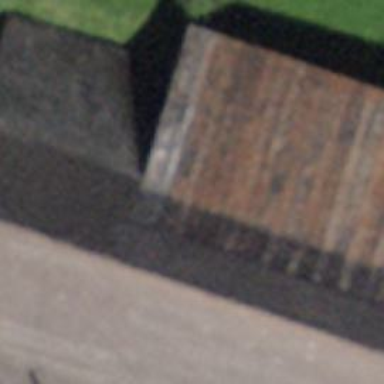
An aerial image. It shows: Warehouse.